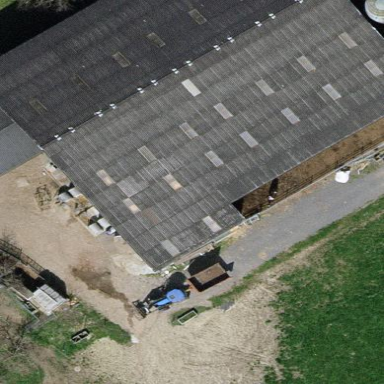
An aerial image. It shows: Farm building.